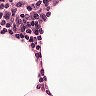
Metastatic tissue present: no